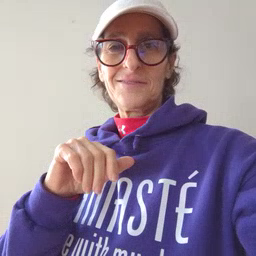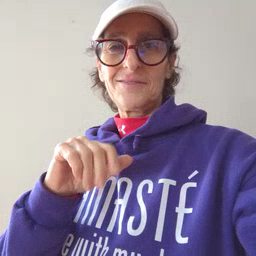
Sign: bye